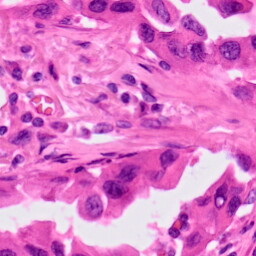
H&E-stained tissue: Lung